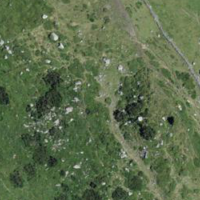
EUNIS habitat code: 31
Species observed at this site:
Vaccinium uliginosum